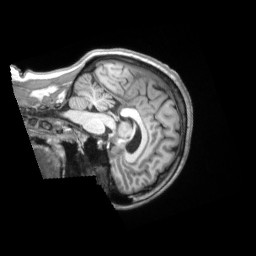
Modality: T1w
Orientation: sagittal
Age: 60
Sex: female
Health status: ill
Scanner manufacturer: siemens
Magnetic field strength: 3 T
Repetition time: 2.2 s
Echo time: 0.00157 s